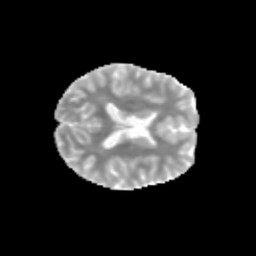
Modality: MD
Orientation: axial
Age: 12
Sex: female
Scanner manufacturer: siemens
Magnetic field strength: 3 T
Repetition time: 3.8 s
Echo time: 0.07 s